Field crop: maize
Growth stage: 2
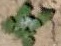
Species: chenopodium